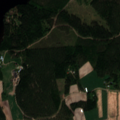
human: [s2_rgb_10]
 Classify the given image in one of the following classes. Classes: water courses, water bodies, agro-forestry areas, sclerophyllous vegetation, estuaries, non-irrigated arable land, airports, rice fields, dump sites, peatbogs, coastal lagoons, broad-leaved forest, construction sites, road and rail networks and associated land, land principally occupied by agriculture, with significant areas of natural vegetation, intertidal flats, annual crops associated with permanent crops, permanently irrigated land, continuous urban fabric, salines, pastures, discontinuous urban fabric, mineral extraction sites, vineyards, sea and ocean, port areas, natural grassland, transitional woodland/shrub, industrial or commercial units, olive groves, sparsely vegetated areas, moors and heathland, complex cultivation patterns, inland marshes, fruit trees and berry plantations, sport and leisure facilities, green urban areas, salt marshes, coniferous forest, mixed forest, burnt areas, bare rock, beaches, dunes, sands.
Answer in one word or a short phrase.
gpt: non-irrigated arable land, coniferous forest, water bodies